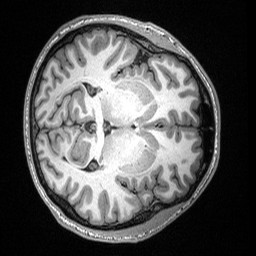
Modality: T1w
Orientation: axial
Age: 21
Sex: male